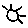
Label: sun